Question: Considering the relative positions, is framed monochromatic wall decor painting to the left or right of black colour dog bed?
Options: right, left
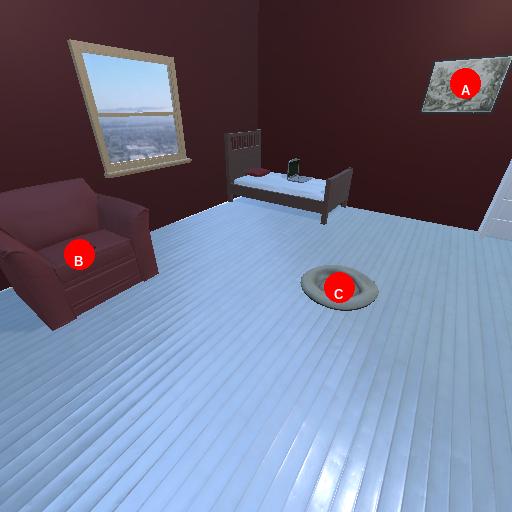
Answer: right